Field crop: maize
Growth stage: 2
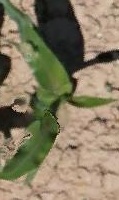
Species: maize